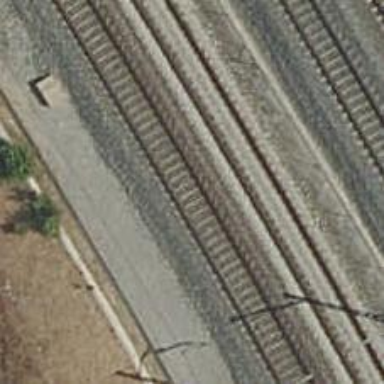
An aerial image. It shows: Railway track with contact lines for electrification.